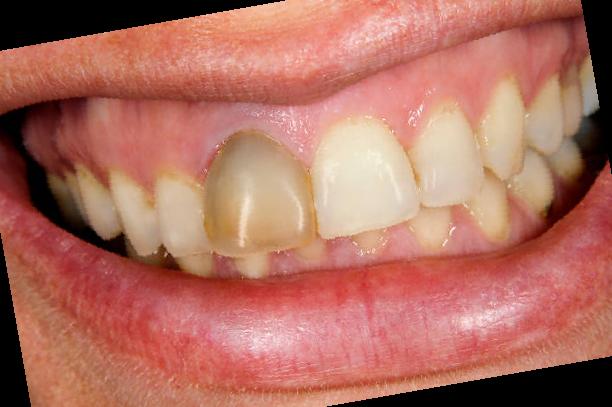
Condition: Gingivitis